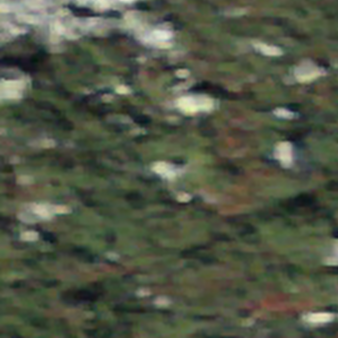
Label: other